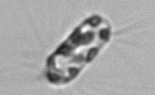
Label: Corethron_hystrix